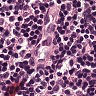
Metastatic tissue present: no